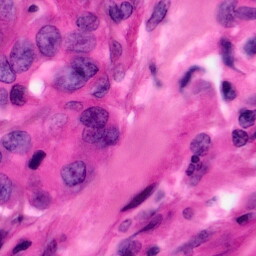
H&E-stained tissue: Pancreatic